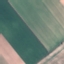
Land use / land cover class: AnnualCrop